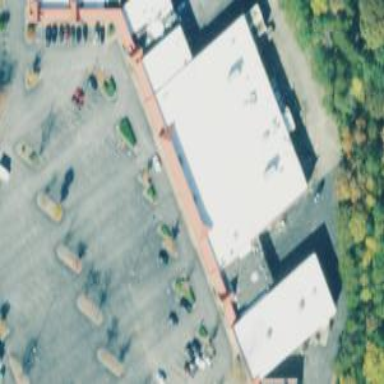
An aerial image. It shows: Retail building.